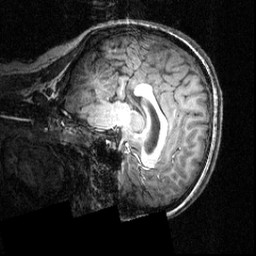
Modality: T1w
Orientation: sagittal
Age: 18
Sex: female
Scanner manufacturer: siemens
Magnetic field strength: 3.951 T
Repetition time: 1.5 s
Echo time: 0.00335 s